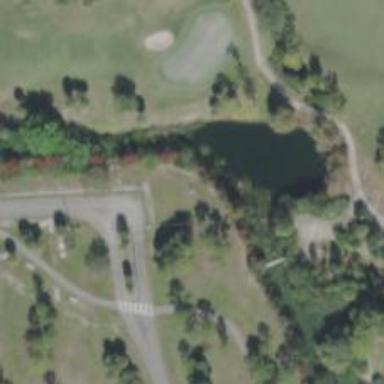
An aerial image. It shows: Disc golf basket.